Field crop: maize
Growth stage: 2
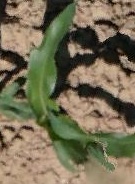
Species: maize